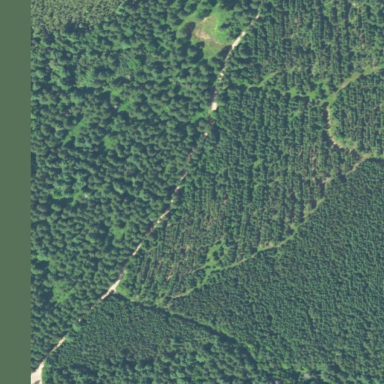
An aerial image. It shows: Plantation of evergreen needle-leaved forest.